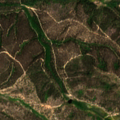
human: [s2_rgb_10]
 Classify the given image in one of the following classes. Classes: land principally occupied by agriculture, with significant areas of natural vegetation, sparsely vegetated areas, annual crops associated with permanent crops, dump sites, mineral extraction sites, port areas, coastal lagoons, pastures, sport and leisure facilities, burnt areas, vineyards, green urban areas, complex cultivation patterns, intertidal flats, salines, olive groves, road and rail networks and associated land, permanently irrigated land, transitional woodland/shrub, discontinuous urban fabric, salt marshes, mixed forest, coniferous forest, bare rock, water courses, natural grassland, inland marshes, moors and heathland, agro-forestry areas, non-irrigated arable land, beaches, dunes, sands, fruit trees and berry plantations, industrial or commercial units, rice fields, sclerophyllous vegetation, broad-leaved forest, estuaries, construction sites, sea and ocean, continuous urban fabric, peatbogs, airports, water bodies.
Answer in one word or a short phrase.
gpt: non-irrigated arable land, complex cultivation patterns, broad-leaved forest, mixed forest